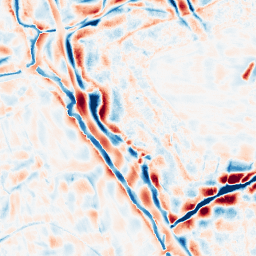
Category: wavelet
Decomposition family: wavelet_biorthogonal
Decomposition parameters: wavelet: bior5.5
level: 4
Upsampling method: sinc_hamming
Upsampling parameters: scale: 4
kernel_size: 16
Upsampling scale: 4